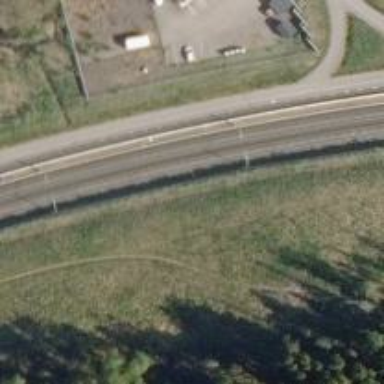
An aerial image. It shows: Railway signal with catenary mast.